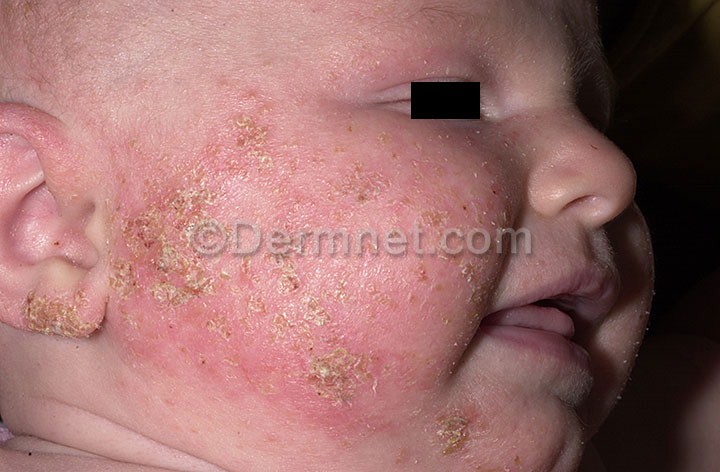
Disease: Atopic Dermatitis Photos